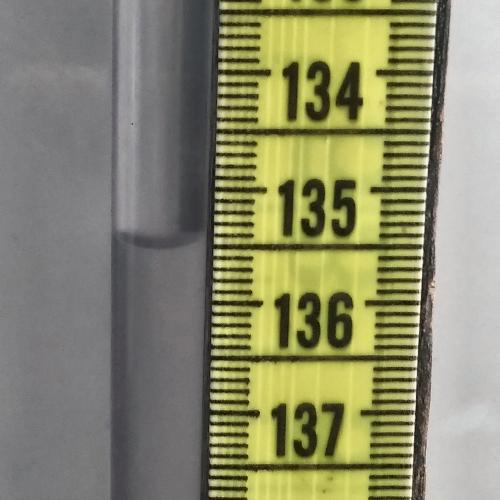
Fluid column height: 135.5 cm